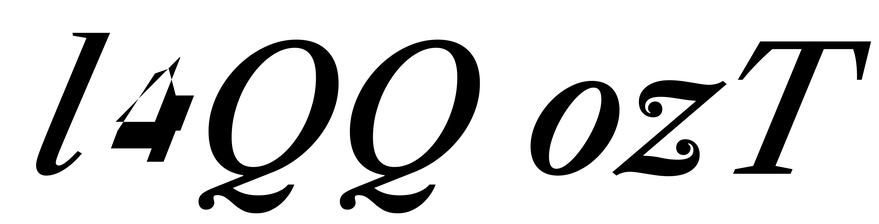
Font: LibreCaslonText-Italic_Medium_Italic